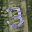
Label: 3